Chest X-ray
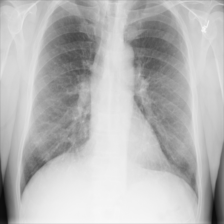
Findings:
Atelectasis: negative
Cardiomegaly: negative
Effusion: negative
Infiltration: negative
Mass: negative
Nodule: negative
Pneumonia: negative
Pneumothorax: negative
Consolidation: negative
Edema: negative
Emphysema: negative
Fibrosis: positive
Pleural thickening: negative
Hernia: negative